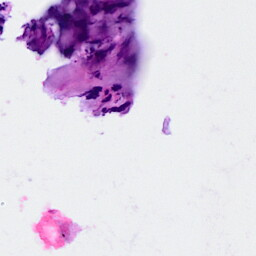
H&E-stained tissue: Breast